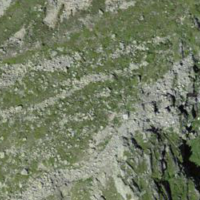
EUNIS habitat code: 31
Species observed at this site:
Nucifraga caryocatactes